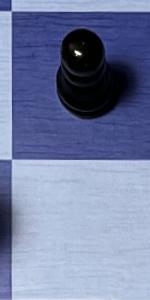
Label: Empty